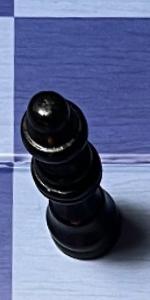
Label: Queen_Black